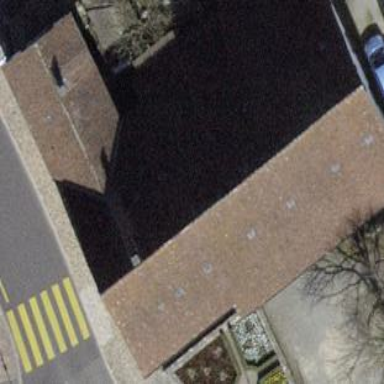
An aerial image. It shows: Museum building.